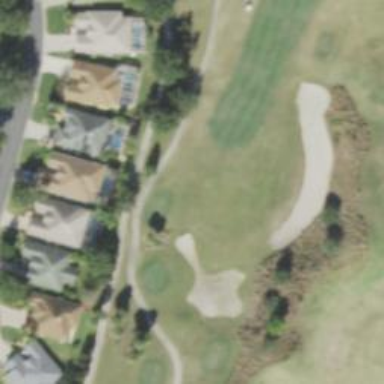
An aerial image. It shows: Path for golf carts.